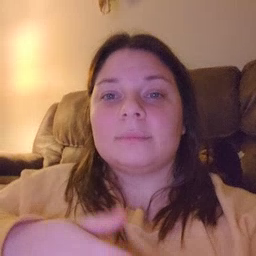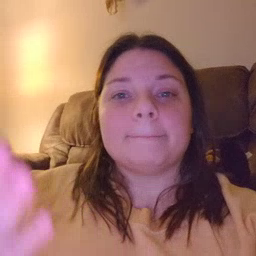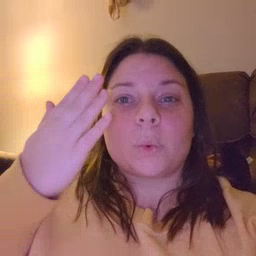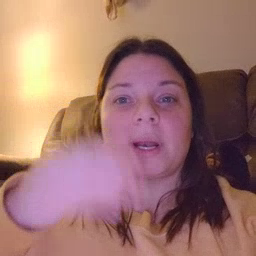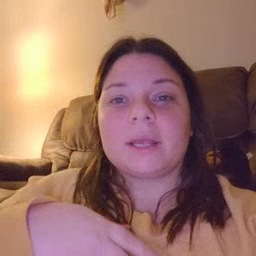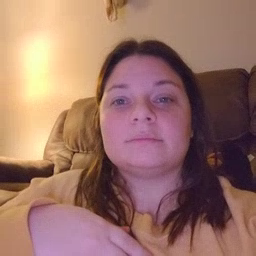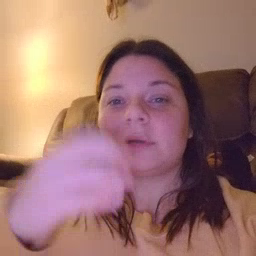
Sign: morning